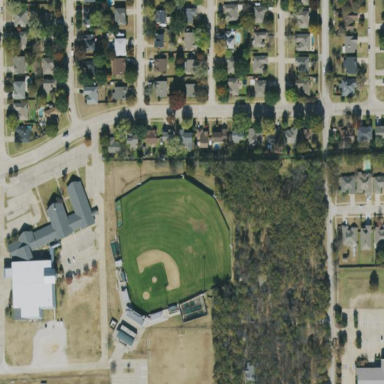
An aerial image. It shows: Baseball pitch for leisure and sports activities.